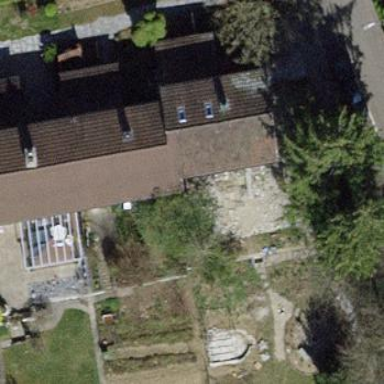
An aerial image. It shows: Building with tiled roof.